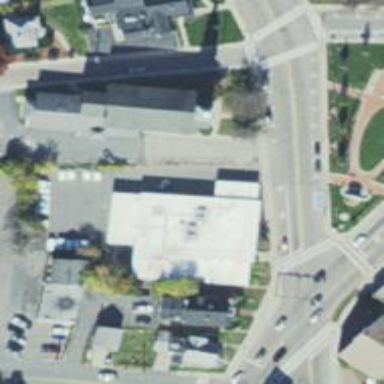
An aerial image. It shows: Post office.